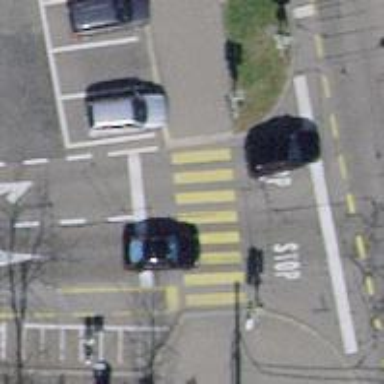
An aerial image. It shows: Road crossing with traffic signals.